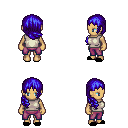
a pixel art fantasy rpg character, female body template, human, tanned skin, white sleeveless shirt, magenta pants, blue right-swept hairstyle, black slippers, four views (front, back, left, right), 2x2 character sprite sheet, small pixel art, hard edges, no anti-aliasing